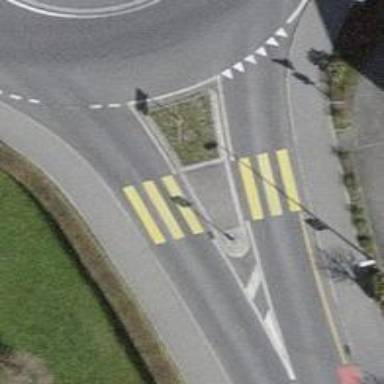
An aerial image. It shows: Footway located on traffic island.